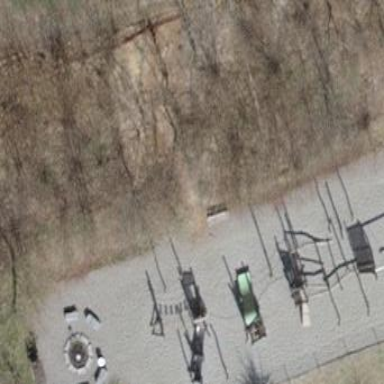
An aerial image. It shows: Playground area for leisure activities on the land.